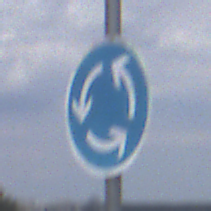
Verkehrszeichen: Kreisverkehr
Umgebung: Outdoor, Nature
Tageszeit: Midday
Wetter: PartlyCloudy
Licht: Natural
Jahreszeit: NotSpecified
Kontrast: HighContrast